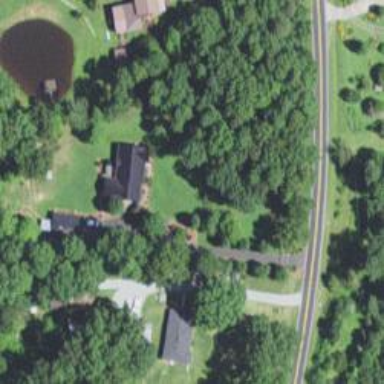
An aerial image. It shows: Driveway leading to service road.